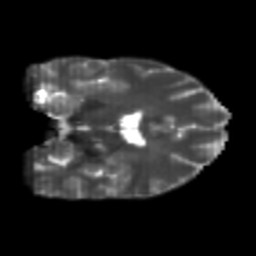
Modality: T2w
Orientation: coronal
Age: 21
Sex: male
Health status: healthy
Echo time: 0.074 s